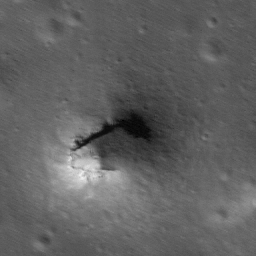
Pit: Sinus Iridum Pit
Host crater: Sinus Iridum
Host type: mare
Lunar coordinates: latitude 45.623, longitude 331.189